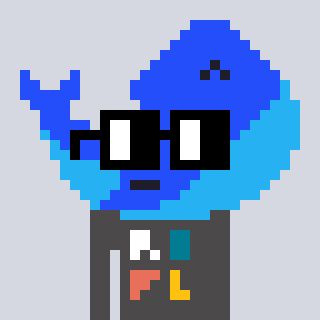
a pixel art character with square black glasses, a whale-shaped head and a grayscale-colored body on a cool background